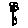
Label: flower